Aerial crown-view tile of a tropical tree (Barro Colorado Island, Panama), acquired 20250616:
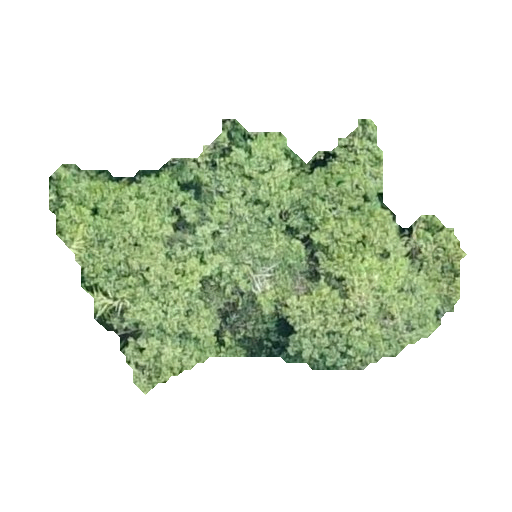
Species: Apeiba tibourbou
GBIF accepted scientific name: Apeiba tibourbou
Crown area: 107.044 m²